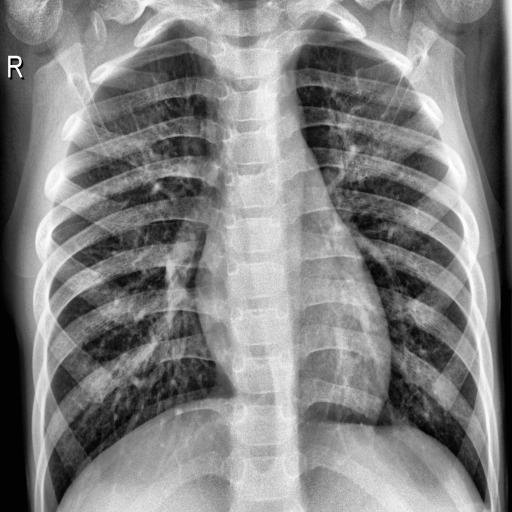
Finding: NORMAL